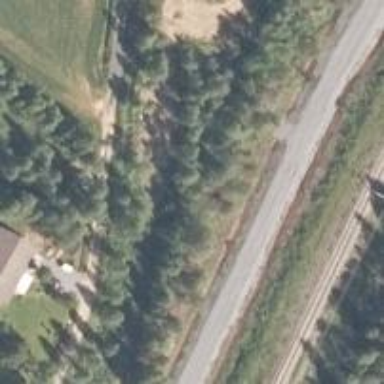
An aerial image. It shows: Abandoned railway path with one track.